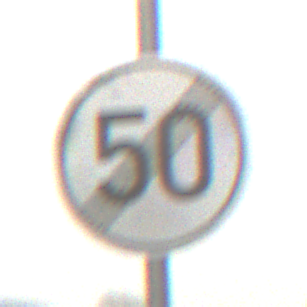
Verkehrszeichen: EndeGeschwindigkeit50
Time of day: SunriseSunset
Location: Outdoor (Urban)
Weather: PartlyCloudy
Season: NotSpecified
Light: Natural